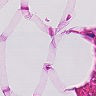
Metastatic tissue present: no